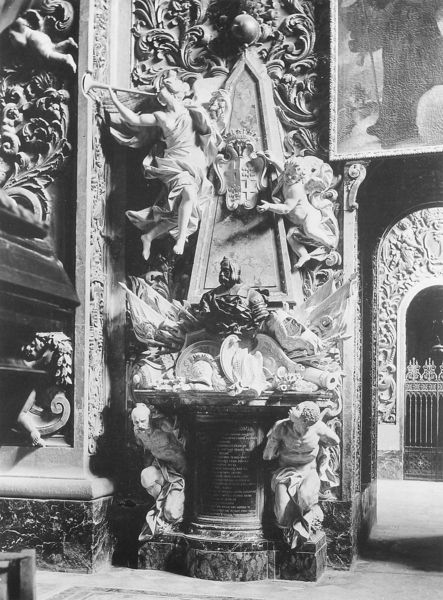
Titel: Denkmal für Nicola Cotoner
Künstler: Domenico Guidi
Standort: La Valletta, S. Giovanni (EU - I)
Schlagwörter: marmor, ornament, stein, bild, engel, relief, inschrift, altar, sarg, grab, trompete, bedroht